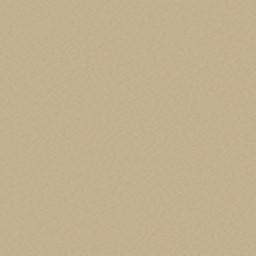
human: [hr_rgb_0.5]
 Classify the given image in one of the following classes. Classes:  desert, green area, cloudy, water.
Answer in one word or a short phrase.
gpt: desert